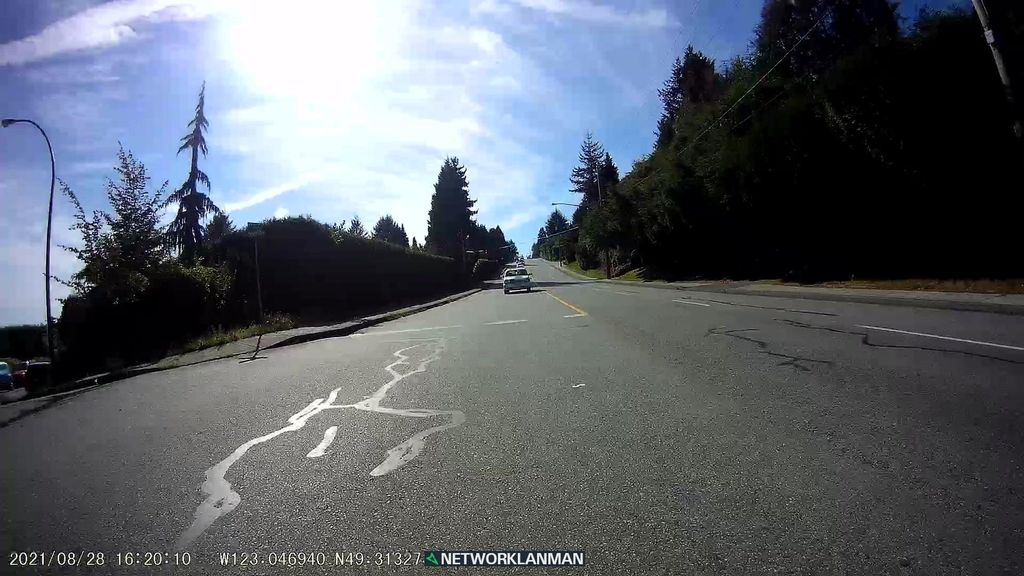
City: vancouver